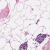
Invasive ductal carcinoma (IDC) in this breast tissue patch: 0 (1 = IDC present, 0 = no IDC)